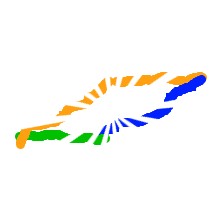
Shape: parallelogram